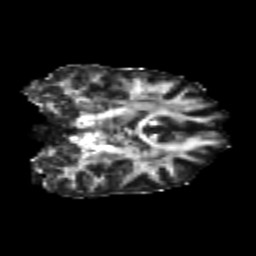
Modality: FA
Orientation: coronal
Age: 22
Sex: female
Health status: healthy
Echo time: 0.074 s